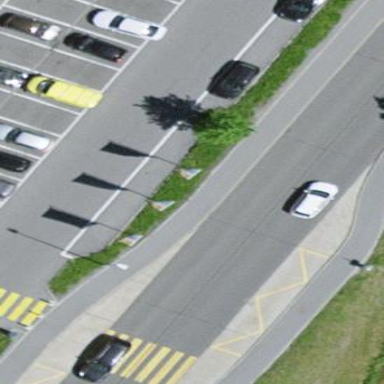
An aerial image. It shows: Parking space.